Field crop: maize
Growth stage: 2
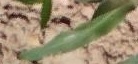
Species: maize